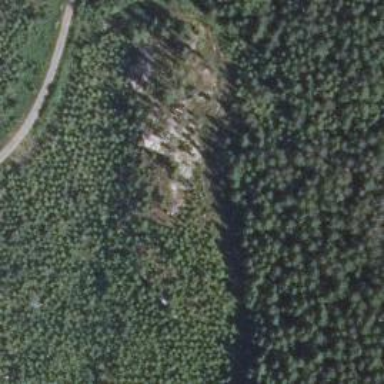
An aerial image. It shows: Cliff in nature.